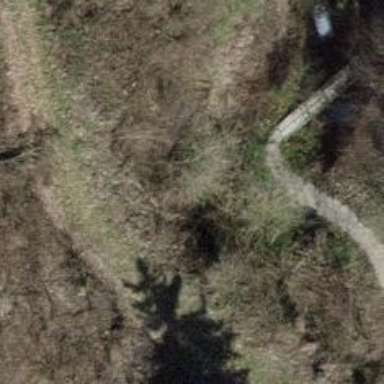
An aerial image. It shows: Concrete bridge over path.